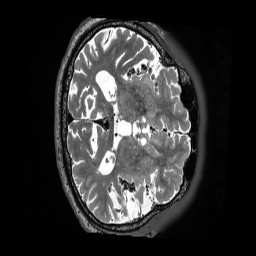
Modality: T2w
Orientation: axial
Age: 77
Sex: female